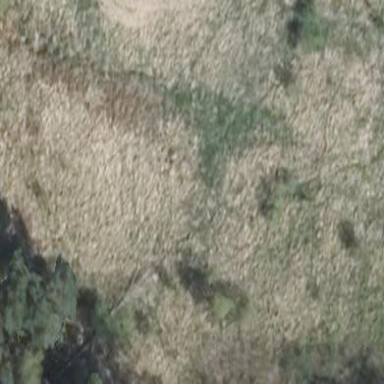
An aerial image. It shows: Bog wetland.